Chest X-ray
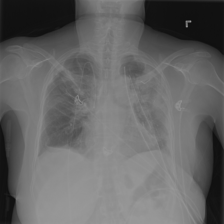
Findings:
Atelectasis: positive
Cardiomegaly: negative
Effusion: negative
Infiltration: positive
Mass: negative
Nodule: negative
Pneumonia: negative
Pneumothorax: negative
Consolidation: negative
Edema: negative
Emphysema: negative
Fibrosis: negative
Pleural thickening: positive
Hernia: negative